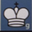
Piece: wK